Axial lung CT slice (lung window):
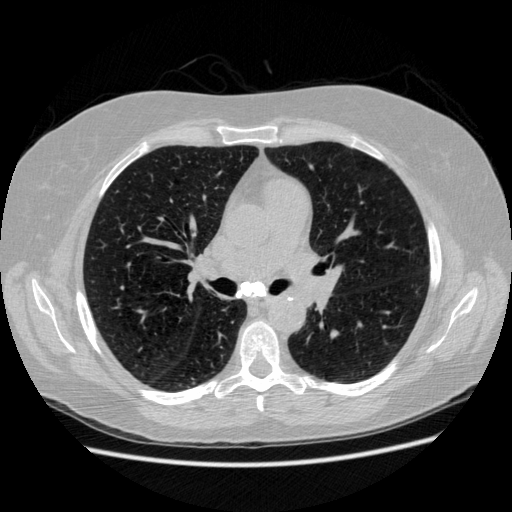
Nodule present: no